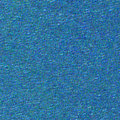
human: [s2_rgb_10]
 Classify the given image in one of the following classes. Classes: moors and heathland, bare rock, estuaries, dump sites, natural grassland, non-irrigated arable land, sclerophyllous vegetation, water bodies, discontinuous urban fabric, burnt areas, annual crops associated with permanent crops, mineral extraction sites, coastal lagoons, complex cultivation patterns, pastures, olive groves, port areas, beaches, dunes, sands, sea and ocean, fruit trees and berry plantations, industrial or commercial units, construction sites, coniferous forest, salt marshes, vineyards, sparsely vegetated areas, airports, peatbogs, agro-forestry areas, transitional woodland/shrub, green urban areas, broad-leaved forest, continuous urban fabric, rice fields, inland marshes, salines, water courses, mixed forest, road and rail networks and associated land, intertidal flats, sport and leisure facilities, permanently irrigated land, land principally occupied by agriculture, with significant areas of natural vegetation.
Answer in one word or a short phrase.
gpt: sea and ocean